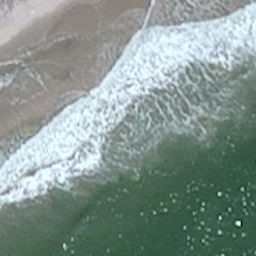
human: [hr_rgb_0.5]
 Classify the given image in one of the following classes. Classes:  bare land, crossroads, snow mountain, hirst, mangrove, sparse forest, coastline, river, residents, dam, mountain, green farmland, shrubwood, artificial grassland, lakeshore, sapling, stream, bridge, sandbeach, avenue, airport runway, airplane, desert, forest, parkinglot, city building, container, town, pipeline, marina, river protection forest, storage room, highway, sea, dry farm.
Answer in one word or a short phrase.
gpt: coastline